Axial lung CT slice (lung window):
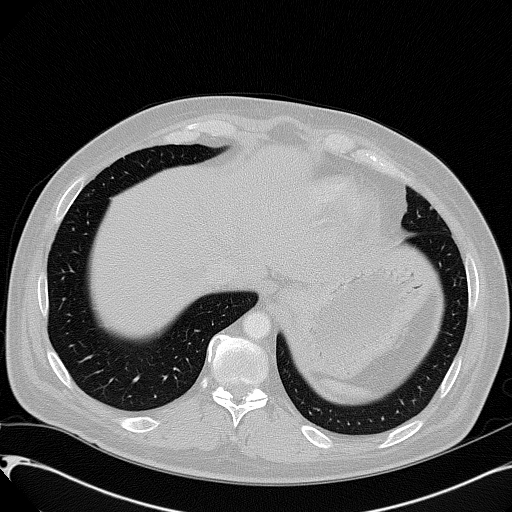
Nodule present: no